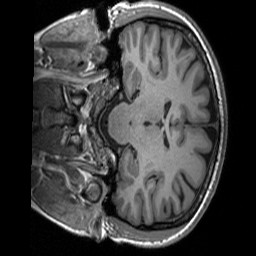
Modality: T1w
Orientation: coronal
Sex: female
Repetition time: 1.95 s
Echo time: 0.026 s